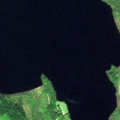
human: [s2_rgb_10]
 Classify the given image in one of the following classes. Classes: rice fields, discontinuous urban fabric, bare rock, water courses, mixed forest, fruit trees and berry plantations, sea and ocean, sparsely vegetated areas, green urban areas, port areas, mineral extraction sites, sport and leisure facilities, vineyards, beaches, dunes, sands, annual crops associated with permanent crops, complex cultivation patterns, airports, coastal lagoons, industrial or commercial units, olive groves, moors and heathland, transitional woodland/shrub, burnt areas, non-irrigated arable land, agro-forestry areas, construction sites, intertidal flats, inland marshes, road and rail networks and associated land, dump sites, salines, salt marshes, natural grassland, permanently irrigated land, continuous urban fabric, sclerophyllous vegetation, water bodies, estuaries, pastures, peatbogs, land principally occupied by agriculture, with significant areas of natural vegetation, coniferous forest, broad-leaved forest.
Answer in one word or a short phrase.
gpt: coniferous forest, mixed forest, transitional woodland/shrub, water bodies